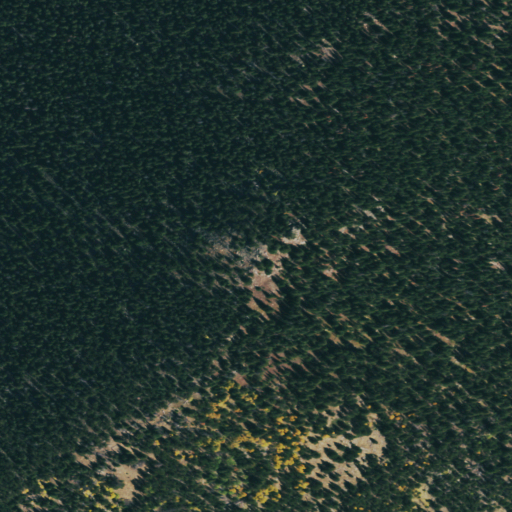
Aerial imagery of mountain in Colorado named Independence Mountain containing only evergreen forest